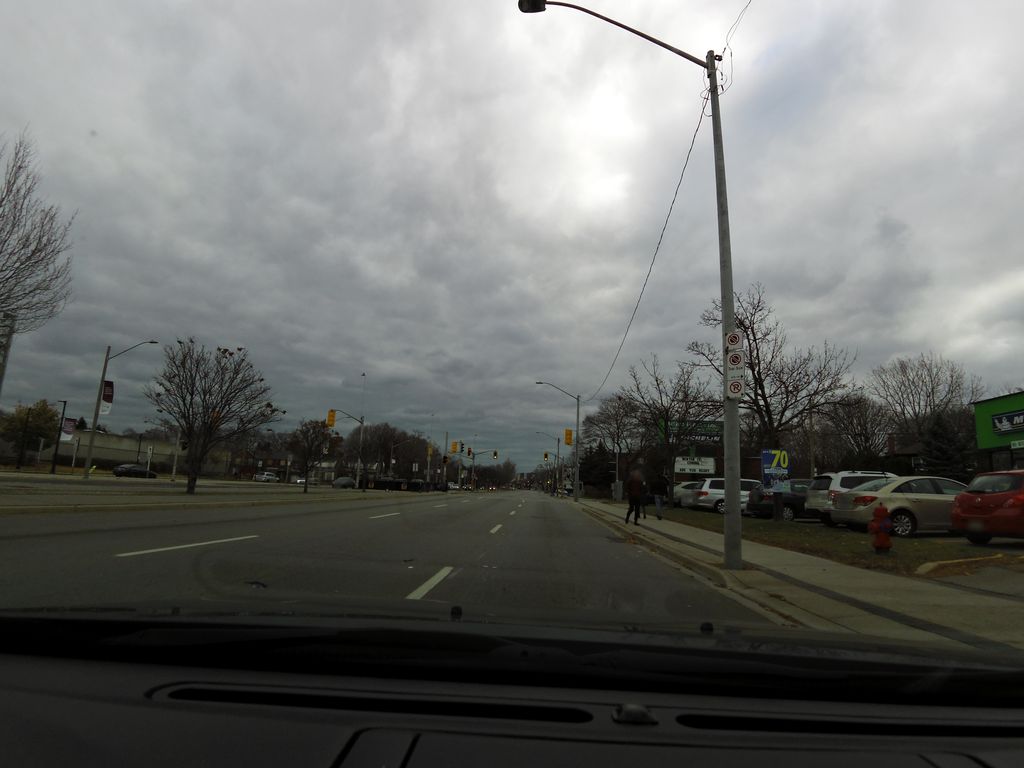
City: hamilton